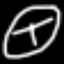
Label: clock